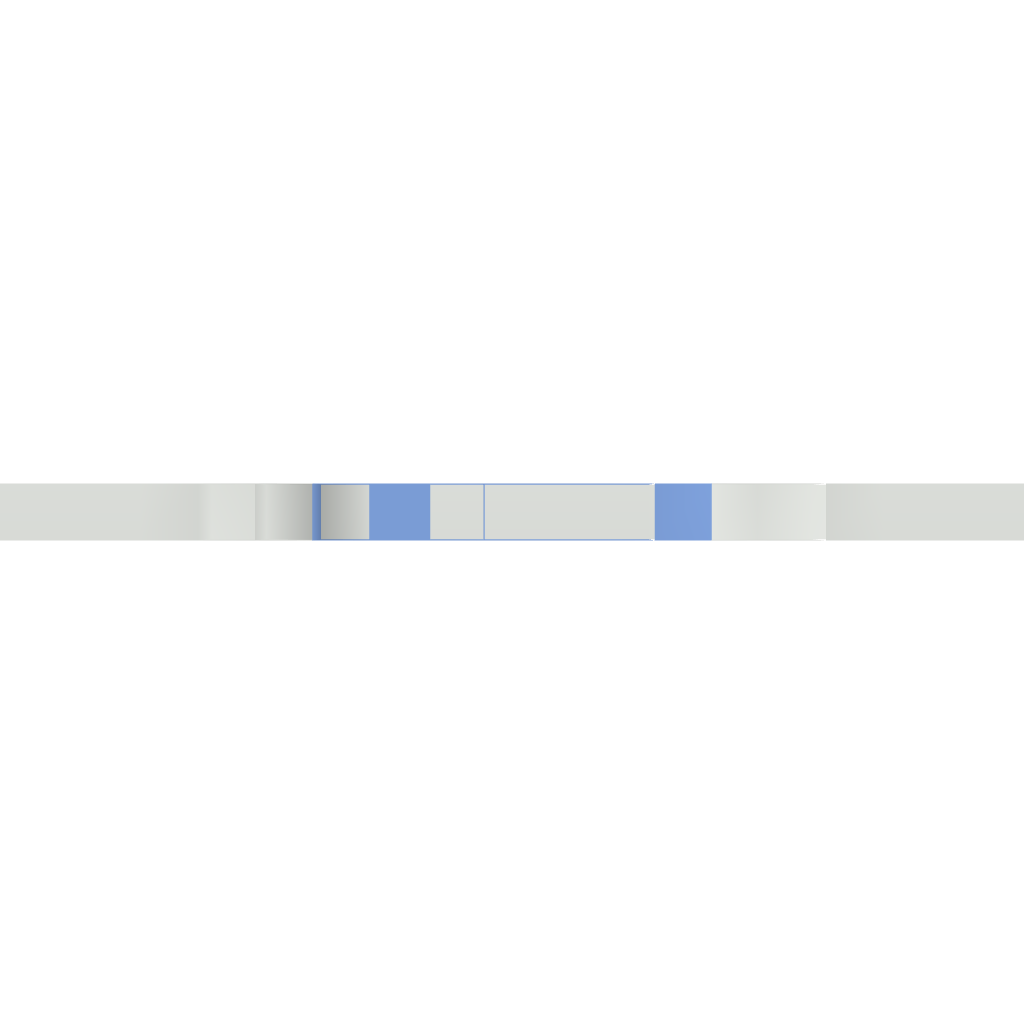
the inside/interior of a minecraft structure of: Large Igloo